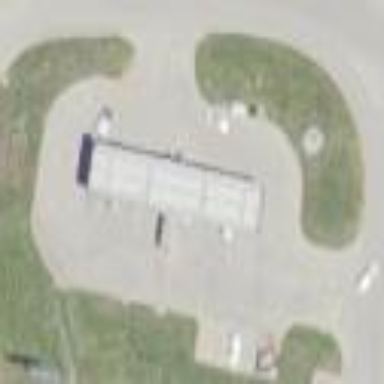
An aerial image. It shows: Fuel station.